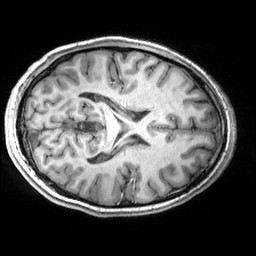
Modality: T1w
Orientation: axial
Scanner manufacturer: siemens
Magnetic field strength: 3 T
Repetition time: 2.53 s
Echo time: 0.00299 s